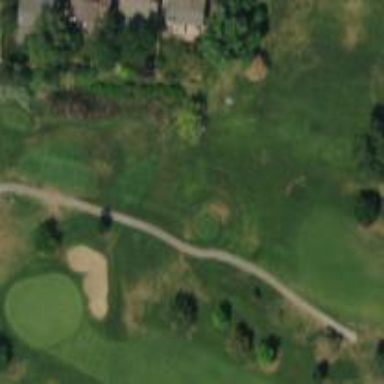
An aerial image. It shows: Path for golf carts.